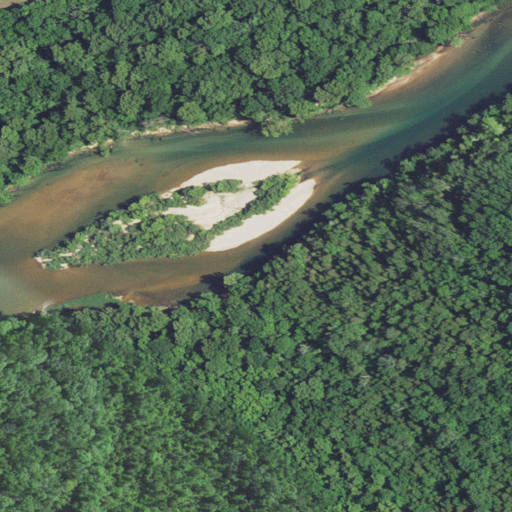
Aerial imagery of valley in Missouri named Alphen Hollow containing deciduous forest, mixed forest, open water, woody wetlands, evergreen forest, and herbaceous wetlands